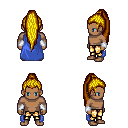
a pixel art fantasy rpg character, male body template, human, dark skin, blue cape, gold greaves, blonde extra-long topknot hairstyle, white cloth bracers, four views (front, back, left, right), 2x2 character sprite sheet, small pixel art, hard edges, no anti-aliasing